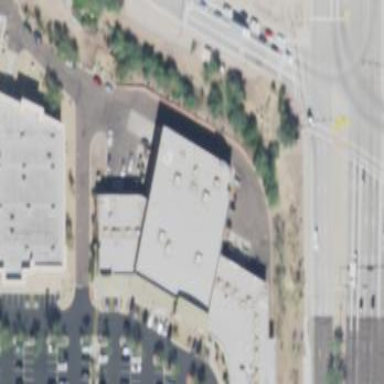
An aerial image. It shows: Building.